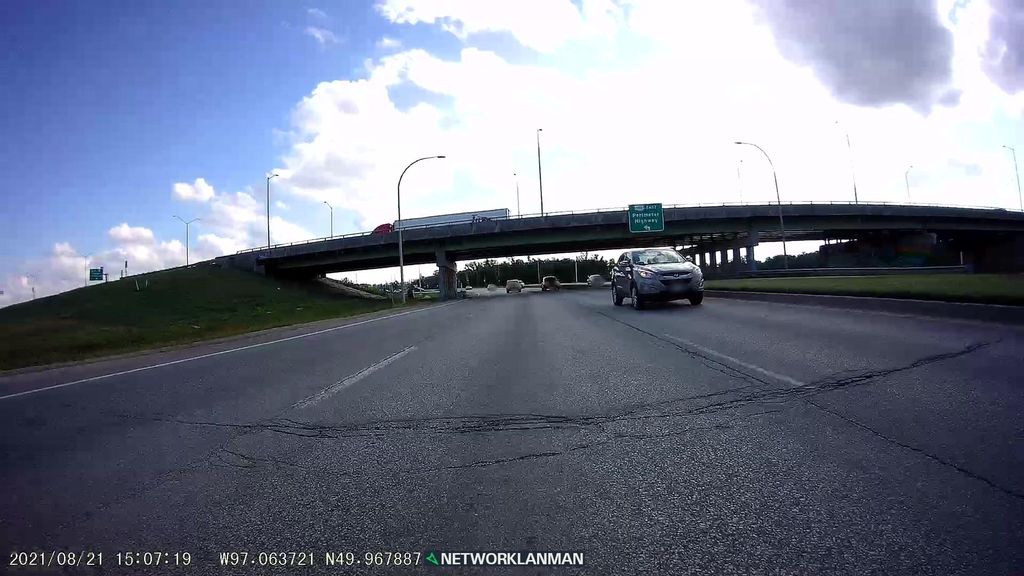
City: winnipeg